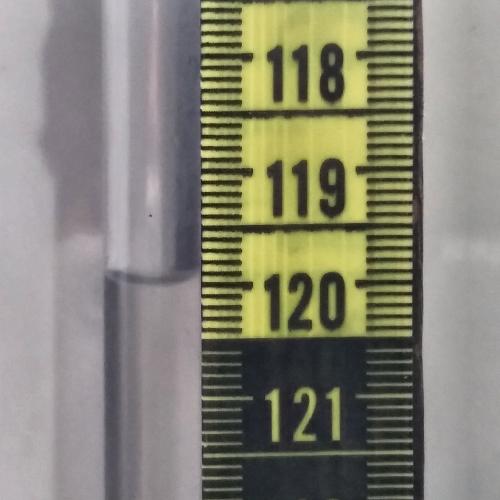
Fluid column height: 119.9 cm